Question: The code below should be creating a bitmap that is a 48x48 rectangle, of blue background color and a Text (actually just a letter) centered horizontally and vertically of white color.
However nothing happens.
'''
procedure MakeCustomIcon(AText: string; AWidth: Integer; AHeight: Integer; AColor: TAlphaColor; var ABlob: TBlob);
var
Bitmap: TBitmap;
Rect: TRectF;
InStream: TMemoryStream;
begin
Bitmap := TBitmap.Create;
InStream := TMemoryStream.Create;
try
Bitmap.SetSize(AWidth, AHeight);
Bitmap.Canvas.Clear(AColor);
Bitmap.Canvas.Stroke.Kind := TBrushKind.bkSolid;
Bitmap.Canvas.StrokeThickness := 1;
Bitmap.Canvas.Fill.Color := TAlphaColorRec.White;
Bitmap.Canvas.BeginScene;
Rect.Create(0, 0, AWidth, AHeight);
Bitmap.Canvas.FillText(Rect, AText, true, 100, [TFillTextFlag.ftRightToLeft], TTextAlign.taCenter, TTextAlign.taCenter);
Bitmap.Canvas.EndScene;
Bitmap.SaveToStream(InStream);
InStream.Position := 0;
ABlob.Clear;
ABlob.LoadFromStream(InStream);
finally
Bitmap.Free;
InStream.Free;
end;
'''
I have tested the rest of my program to make sure the image (that Blob) is actually transporting and getting displayed, and it is doing so. The problem is fully contained on the way it is drawn the bitmap on the method above.
This TBlob is an array of byte.
I am looking to do rectangles like this below, to be used in TListView:

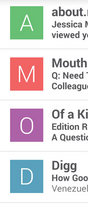
Answer: I have prepared a project.
1-) Write Text on TImage
2-) Draw on TImage
3-) Effect to TImage
I Try on XE5
Samples:
'''
procedure ReDraw(Image: TImage);
var
MyRect: TRectF;
begin
if Image.Bitmap.IsEmpty then Exit;
MyRect := TRectF.Create(0, Ozellik.SeritTop, Image.Bitmap.Width, Ozellik.SeritBot);
with Image.Bitmap.Canvas do
begin
BeginScene;
if not Seffaf.IsChecked then
Fill.Color := Ozellik.SeritRenk
else
Fill.Color := TAlphaColorRec.Null;
FillRect(MyRect, 0, 0, [], 1);
Fill.Color := Ozellik.YaziRenk;
if FontCombo.ItemIndex <> -1 then
Font.Family := FontCombo.Items[FontCombo.ItemIndex];
Font.Size := Ozellik.YaziBoyut;
FillText(MyRect,FonYazi.Text.Trim,True,1,[],TTextAlign.taCenter,TTextAlign.taCenter);
EndScene;
end;
Image.Repaint;
end;
'''
<URL>